九年级 · 度量几何学
(本题3分)(2022-浙江杭州-二模)如图,点$E$为矩形$ABCD$的边$AB$的中点,连接$CE,BD$,交于点$F$,若$angleDFC=2angleFDC,BD=12$,则$AD=$
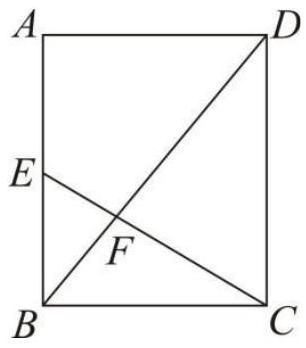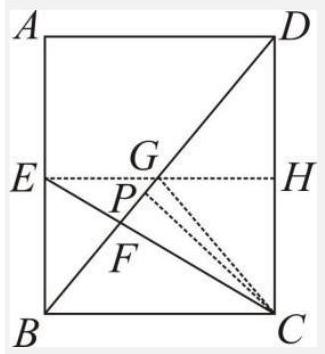
答案: $2sqrt{15}$
解析: 【分析】如图所示,过点$E$作$EHperpCD$于$H$,交$BD$于$G$,过点$C$作$CPperpFG$于$P$,连接$CG$,先证明$triangleBEFsimtriangleDCF$,从而推出$BF=4,DF=8$,再证$triangleBEGsimtriangleDHG$,得到$BG=DG=frac{1}{2}BD=6$,从而求出$CG=BG=DG=frac{1}{2}BD,GF=2$,则$angleCGB=2angleGDC$,再证明$angleCFG=angleCGF$,得到$FP=GP=1$,则$BP=5$,再利用勾股定理求解即可.【详解】解:如图所示,过点$E$作$EHperpCD$于$H$,交$BD$于$G$,过点$C$作$CPperpFG$于$P$,连接$CG$,$because$四边形$ABCD$是矩形,$thereforeangleABC=angleBCD=90^{circ},AB//CD,AD=BC,CD=AB$,$therefore$四边形$BCHE$是矩形,$thereforeEH=BC=AD,BE=CH$,$becauseE$是$AB$的中点,$thereforeAB=CD=2BE$,$thereforeBE=DH=CH$,$becauseAB//CD$$thereforetriangleBEFsimtriangleDCF$,$thereforefrac{DF}{BF}=frac{CD}{BE}=2$,$thereforeDF=2BF$,又$becauseBD=12$,$thereforeBF=4,DF=8$,同理可知$triangleBEGbacksimtriangleDHG$,$thereforefrac{BE}{DH}=frac{EG}{GH}=frac{BG}{DG}=1$$thereforeBG=DG=frac{1}{2}BD=6$,$thereforeCG=BG=DG=frac{1}{2}BD,GF=2$,$thereforeangleGCD=angleGDC$,$thereforeangleCGB=2angleGDC$,又$becauseangleCFD=2angleFDC$,$thereforeangleCFG=angleCGF$,$thereforeFP=GP=1$$thereforeBP=5$,在$Rt$三角形$CGP$中,$CP=sqrt{CG^{2}-GP^{2}}=sqrt{35}$,$therefore$在Rt$triangleCPB$中,$BC=sqrt{CP^{2}+BP^{2}}=2sqrt{15}$,$thereforeAD=BC=2sqrt{15}$,故答案为:$2sqrt{15}$.【点睛】本题主要考查了矩形的性质与判定、等腰三角形的性质与判定、相似三角形的性质与判定、勾股定理、直角三角形斜边上的中线,正确作出辅助线,构造相似三角形是解题的关键.